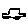
Label: car